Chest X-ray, AP view. Patient: 73 years old, sex F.
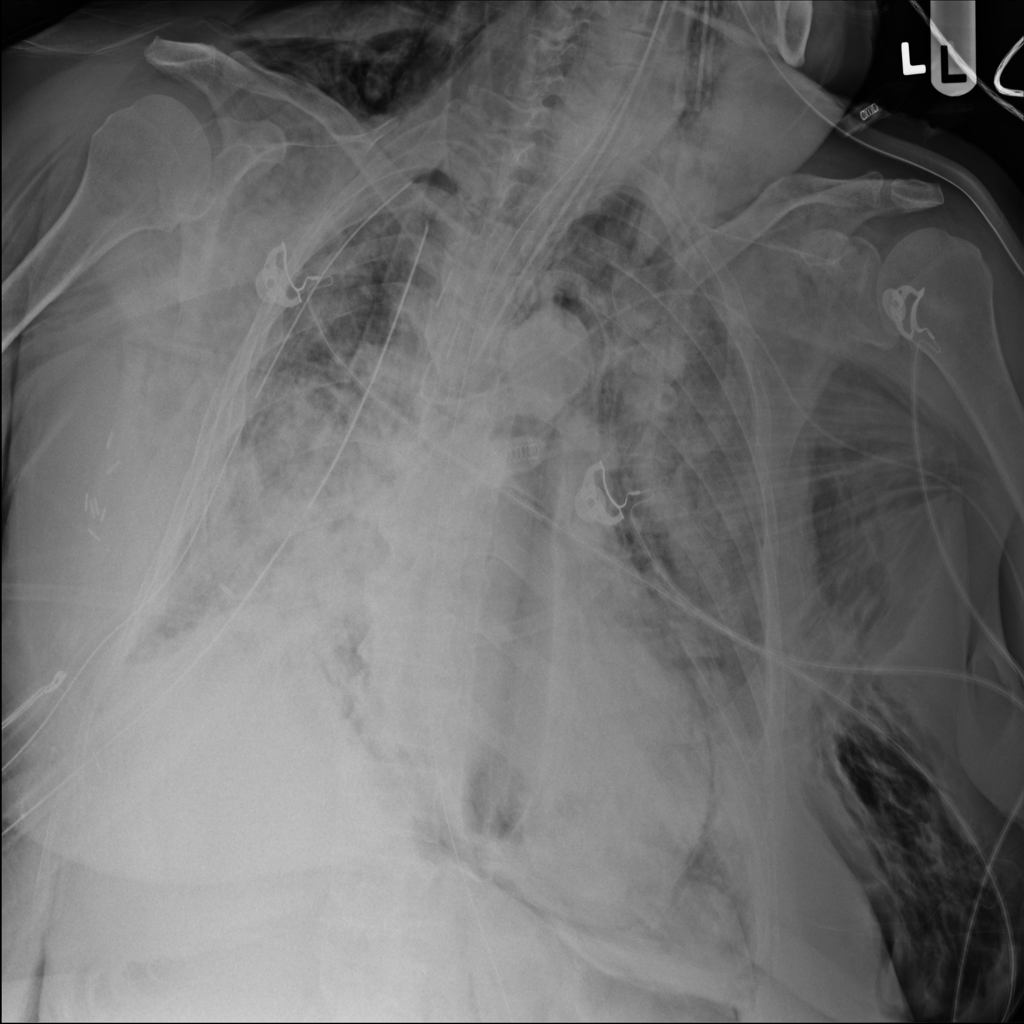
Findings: Emphysema, Infiltration